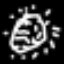
Label: diamond